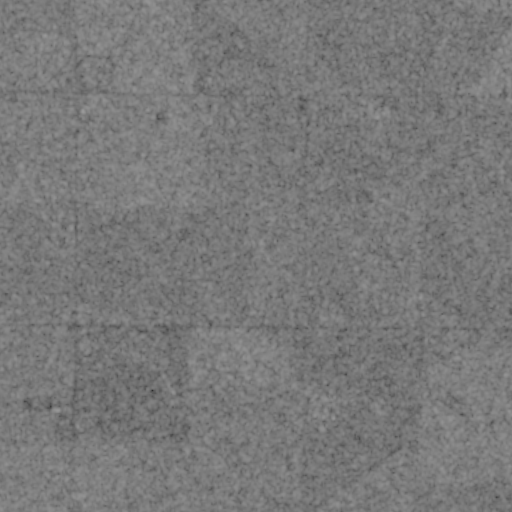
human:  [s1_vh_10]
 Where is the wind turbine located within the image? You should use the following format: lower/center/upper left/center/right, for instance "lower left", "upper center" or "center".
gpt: The wind turbine is located in the upper left of the image.
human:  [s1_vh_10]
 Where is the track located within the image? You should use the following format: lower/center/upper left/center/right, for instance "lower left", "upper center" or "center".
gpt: There is no track in the image.

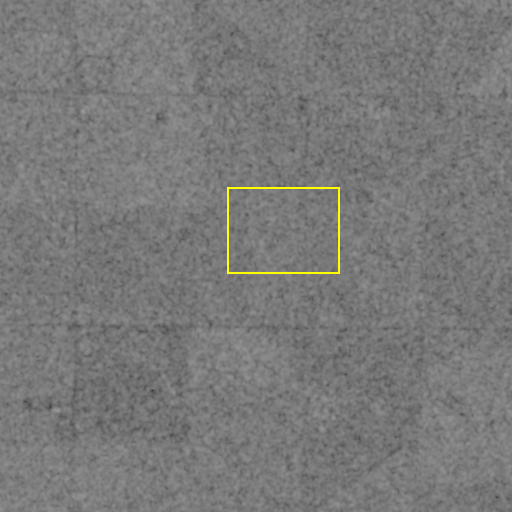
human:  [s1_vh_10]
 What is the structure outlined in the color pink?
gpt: There is no pink outline.
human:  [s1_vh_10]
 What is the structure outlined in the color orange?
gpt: There is no structure outlined in orange.